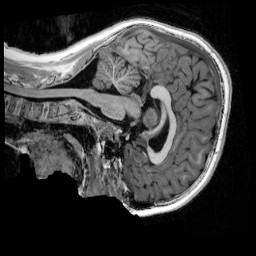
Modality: UNIT1_denoised
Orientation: sagittal
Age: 11
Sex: male
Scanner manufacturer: siemens
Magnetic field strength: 3 T
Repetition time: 4 s
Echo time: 0.00303 s